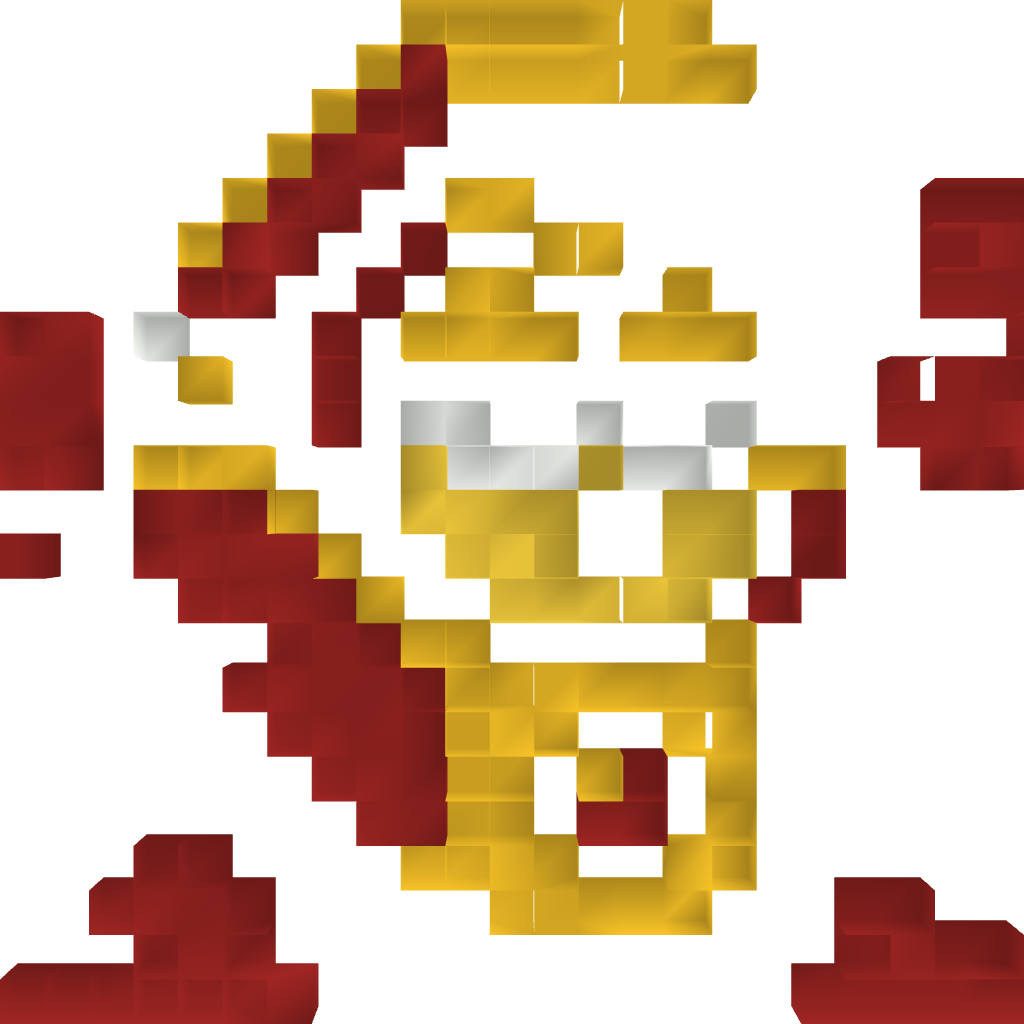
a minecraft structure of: Heatman (ErnieCIII)